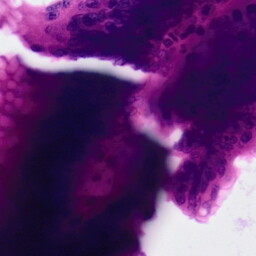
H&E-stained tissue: Colon